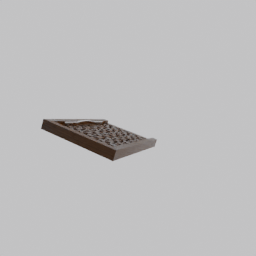
Label: architecture